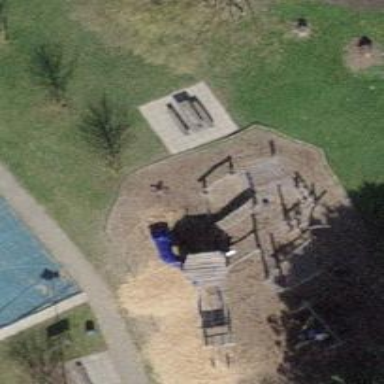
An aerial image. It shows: Playground area for leisure land.